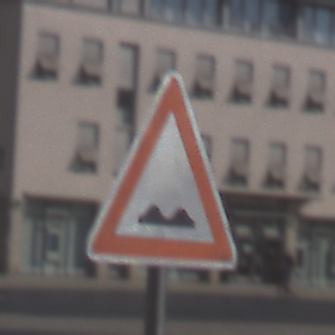
Verkehrszeichen: UnebeneFahrbahn
Umgebung: Outdoor, Urban
Tageszeit: MorningAfternoon
Wetter: Clear
Licht: Natural
Jahreszeit: NotSpecified
Kontrast: HighContrast